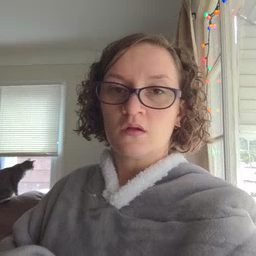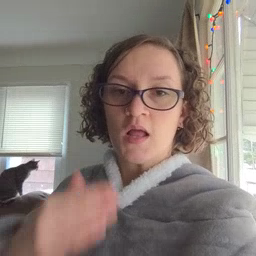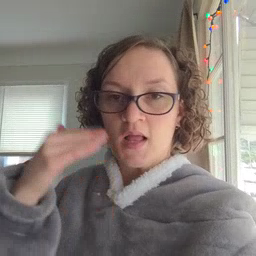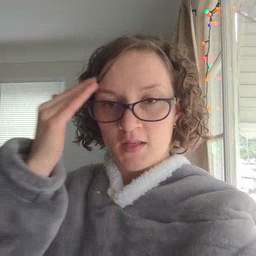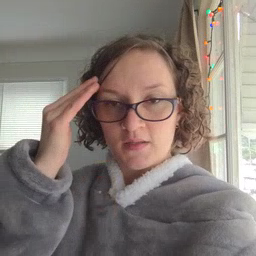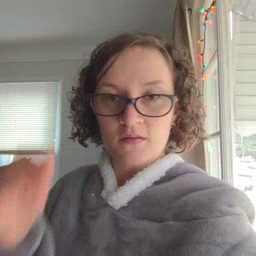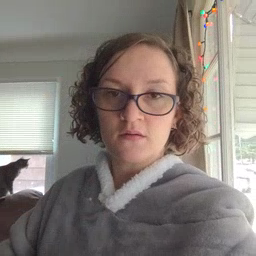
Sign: head